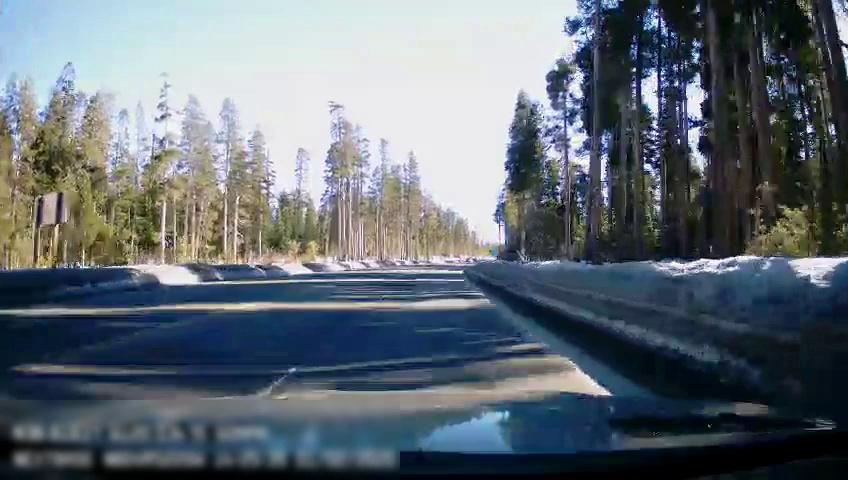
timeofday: Day
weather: Snowy
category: Drivable Space
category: Lanes | Current Lane